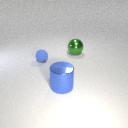
small blue rubber sphere behind large blue metal cylinder